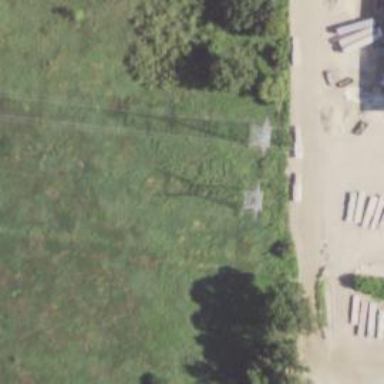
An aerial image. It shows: Lattice structure tower used for power distribution.